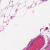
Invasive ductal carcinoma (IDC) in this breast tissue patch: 0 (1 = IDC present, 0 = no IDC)